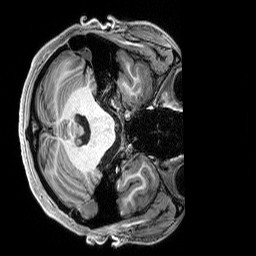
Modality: T1w
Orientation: axial
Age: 21
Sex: male
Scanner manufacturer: siemens
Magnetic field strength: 3 T
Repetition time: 2.8 s
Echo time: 0.00212 s